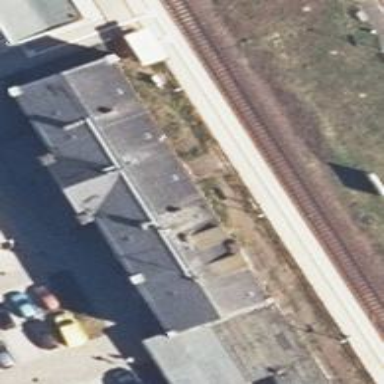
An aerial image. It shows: Train station building.